Current action and preconditions to check: trajectory_clear

Your task: For each precondition in the list above, predict whether it will hold at this action.

Consider the current scene as observed from the mobile robot's camera, and analyze the predicted future states of all dynamic agents (e.g., people, animals, vehicles, or any moving entities) within the NEXT SECOND.

IMPORTANT: Only answer "very likely" if you are absolutely certain—based on strong, clear evidence—that a dynamic agent will violate the precondition in the predicted future state. Do NOT answer "very likely" for unlikely, ambiguous, or low-probability risks.

Ask yourself for each precondition: Is there a high probability, with clear and convincing evidence, that the predicted future states of any dynamic agent will interfere with the predicted future state of the currently executing action within the NEXT SECOND, causing that precondition to fail?

Assess the risk level based on these predictions. Use "likely" or "very likely" if motions create a clear risk of interference.

Use "neutral" or "improbable" if agents are nearby but their predicted paths are clearly diverging or non-conflicting.

Failure Risk Categories: "very improbable", "improbable", "neutral", "likely", "very likely"

Answer Format: Output ONLY the probability_of_failure value from these categories: "very improbable", "improbable", "neutral", "likely", "very likely"

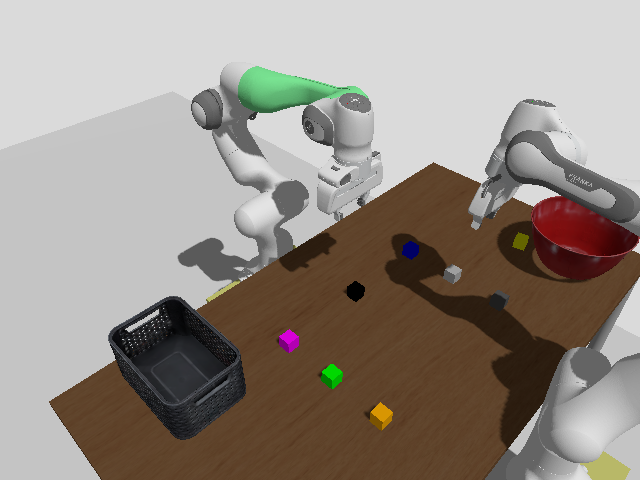

Answer: improbable